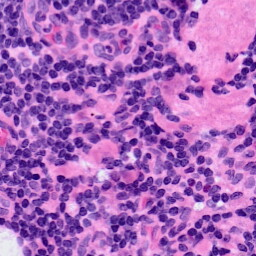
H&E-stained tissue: LymphNode